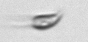
Label: Cryptophyta